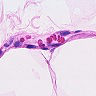
Metastatic tissue present: no